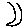
Label: moon